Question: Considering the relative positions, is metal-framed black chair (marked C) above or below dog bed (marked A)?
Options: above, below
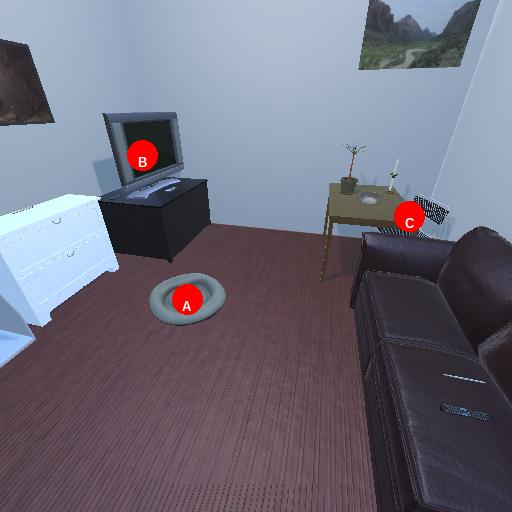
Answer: above